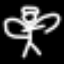
Label: angel